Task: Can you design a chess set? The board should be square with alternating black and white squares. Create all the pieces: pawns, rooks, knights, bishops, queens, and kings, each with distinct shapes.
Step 4939:
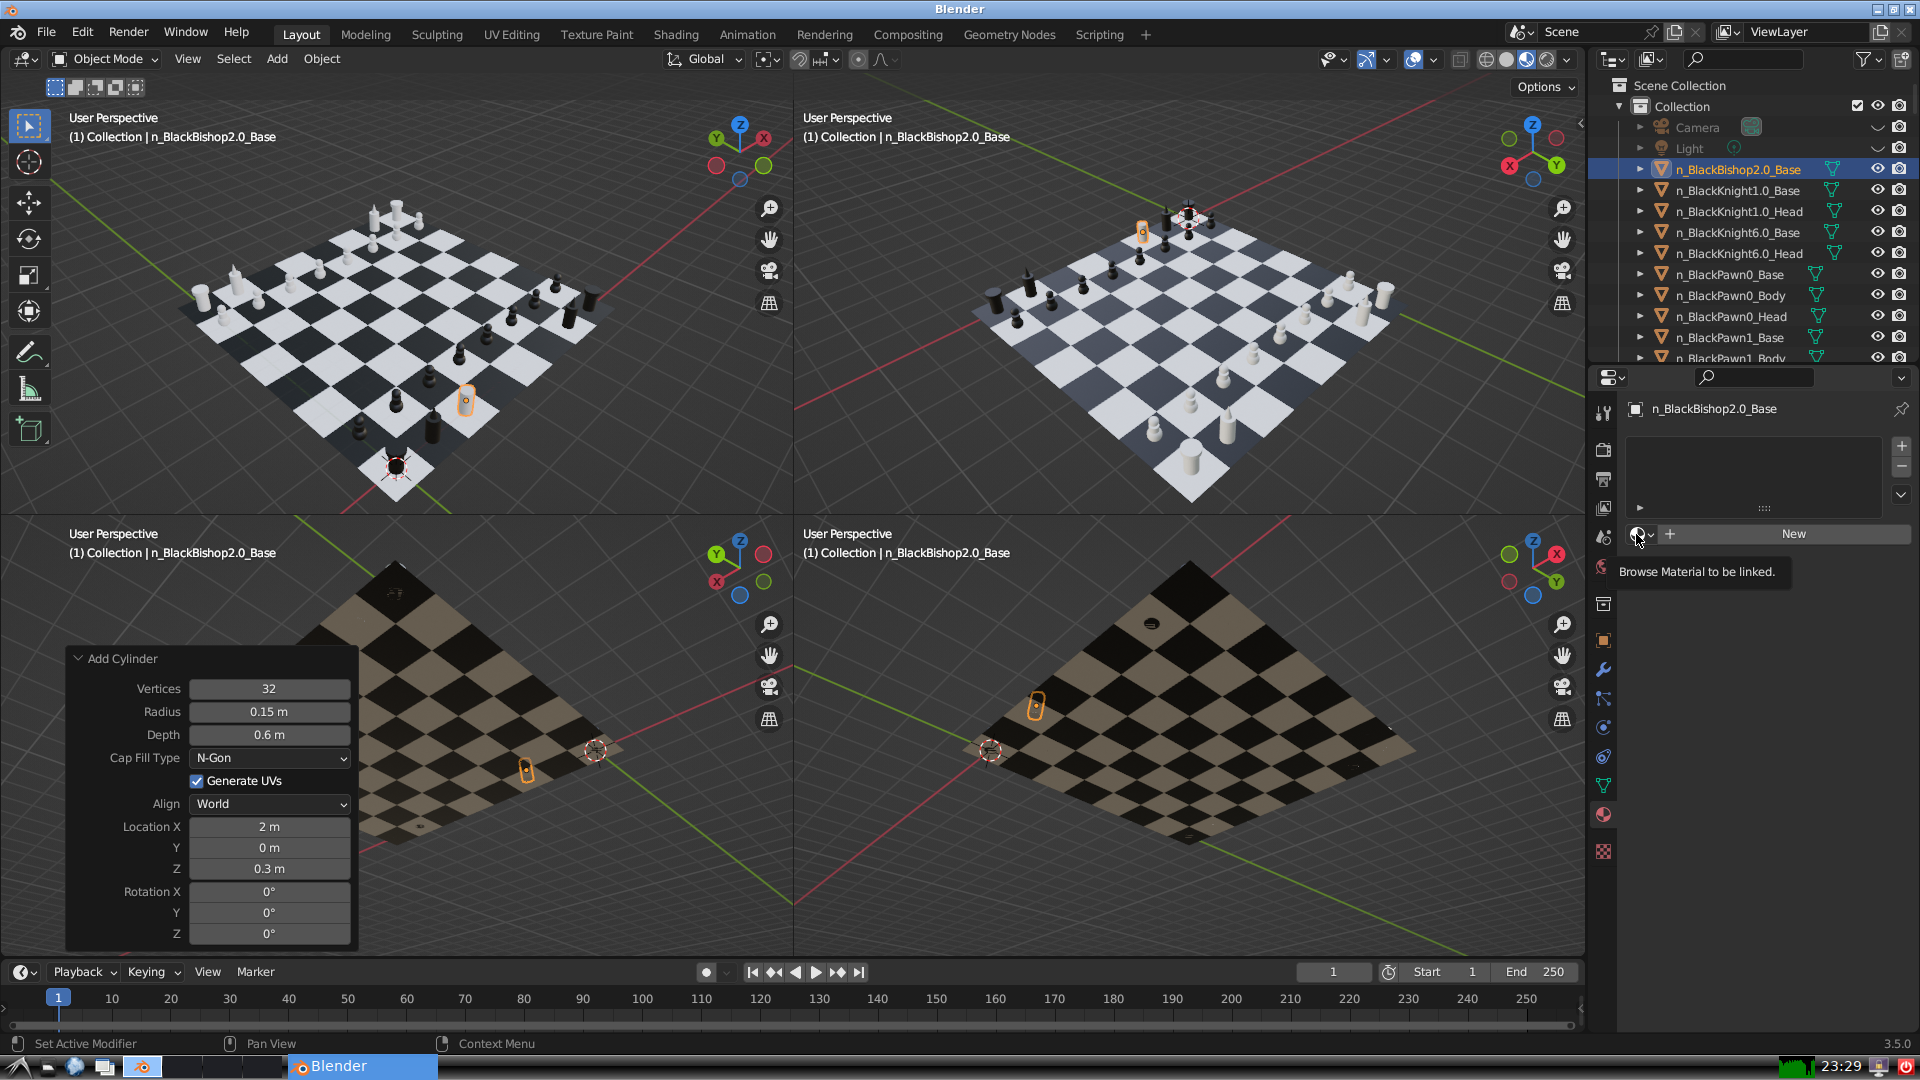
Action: click: no